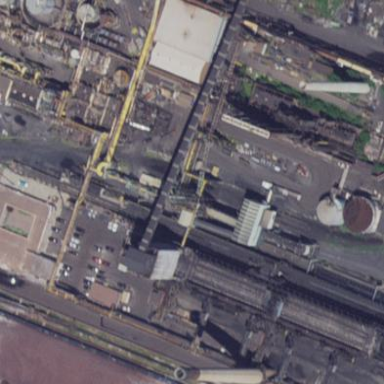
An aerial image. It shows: Industrial area with coal power plant.